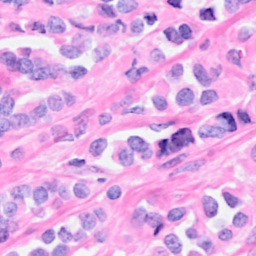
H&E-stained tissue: Breast